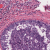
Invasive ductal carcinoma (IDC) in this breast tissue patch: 0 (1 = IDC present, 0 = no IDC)